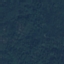
Land use / land cover: Forest